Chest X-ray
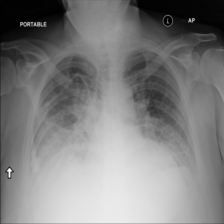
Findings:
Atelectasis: negative
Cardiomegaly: negative
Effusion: positive
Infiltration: negative
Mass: negative
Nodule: negative
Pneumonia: negative
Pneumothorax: negative
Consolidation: negative
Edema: negative
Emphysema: negative
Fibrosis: negative
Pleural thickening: negative
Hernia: negative